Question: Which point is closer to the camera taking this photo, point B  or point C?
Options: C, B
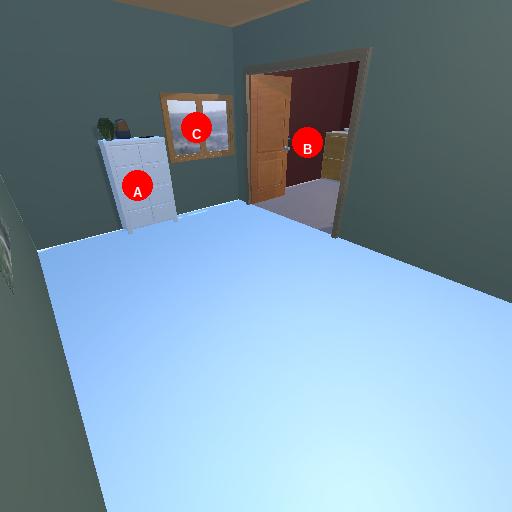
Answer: C